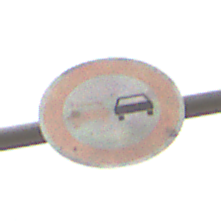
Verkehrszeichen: Ueberholverbot
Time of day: MorningAfternoon
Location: Outdoor (Nature)
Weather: Overcast
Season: NotSpecified
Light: Natural